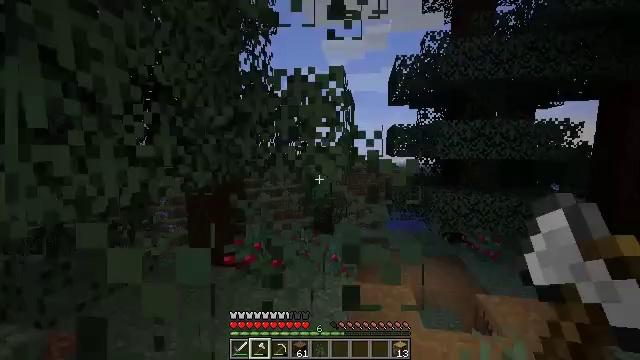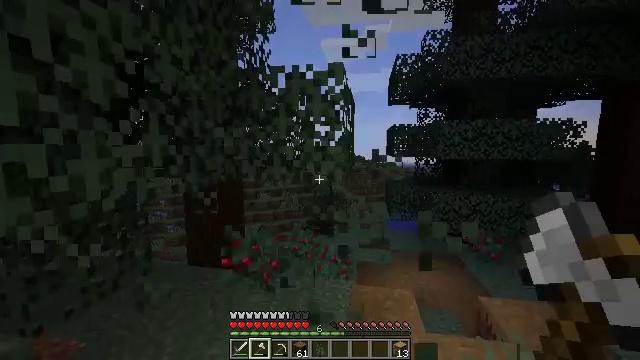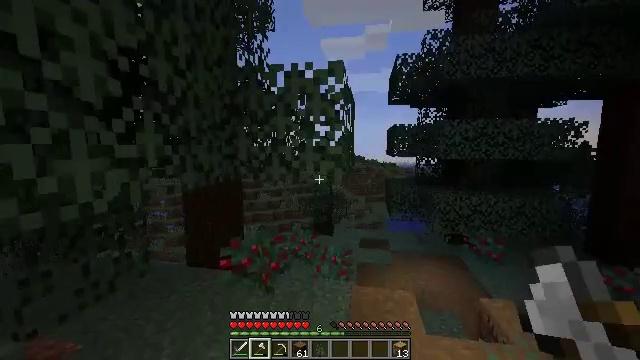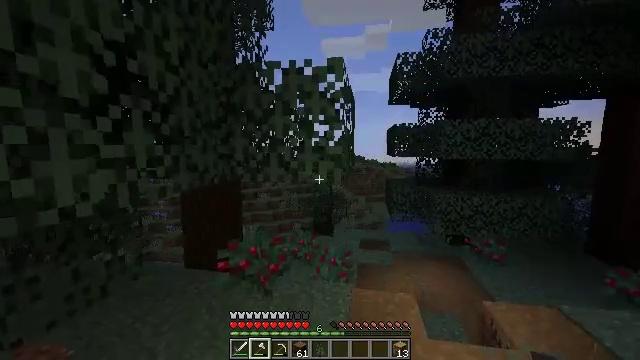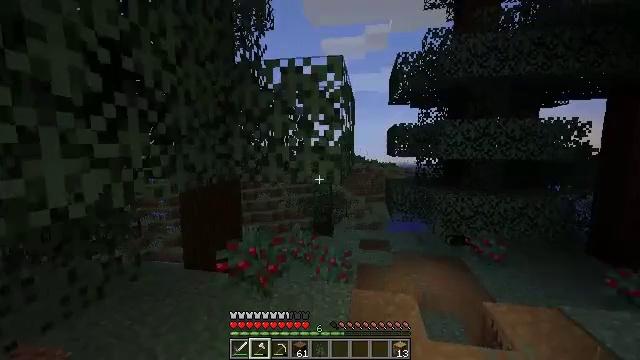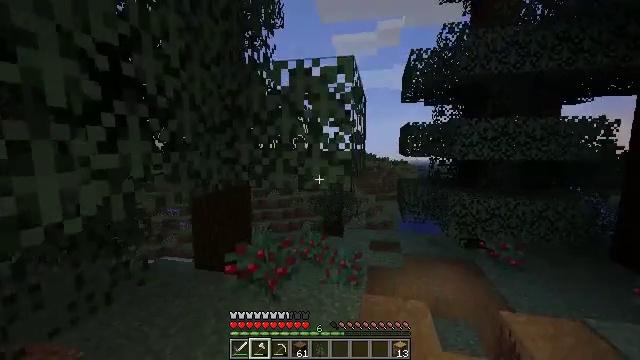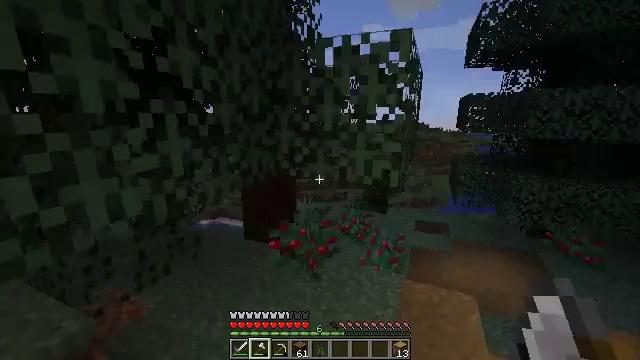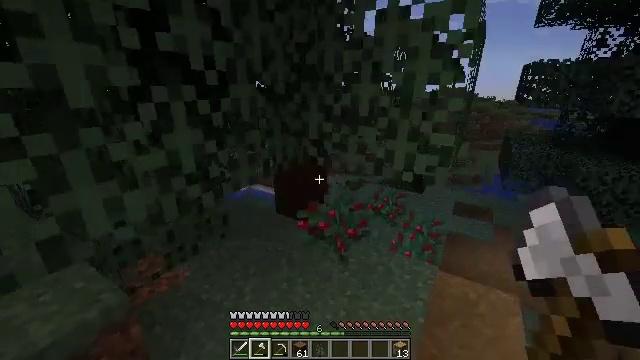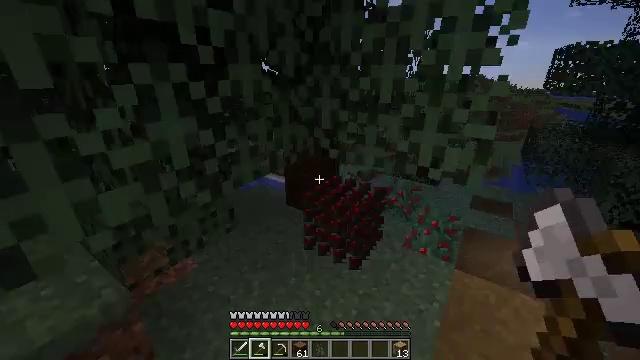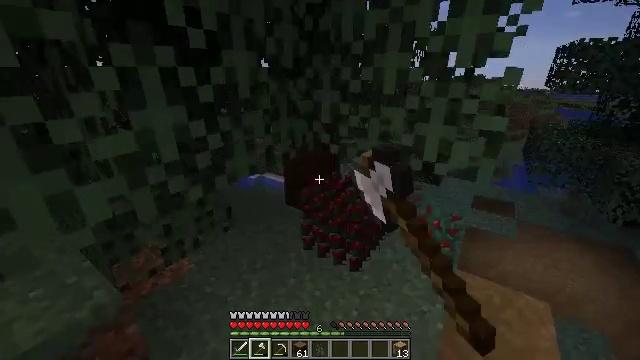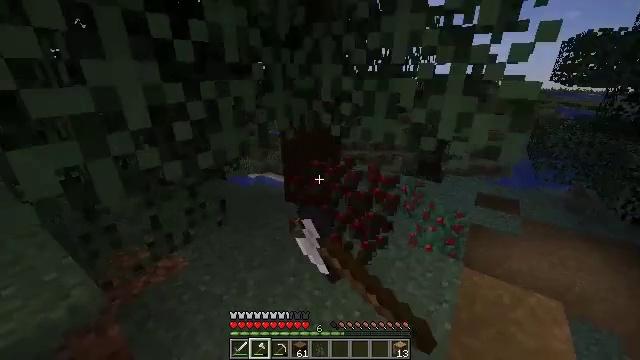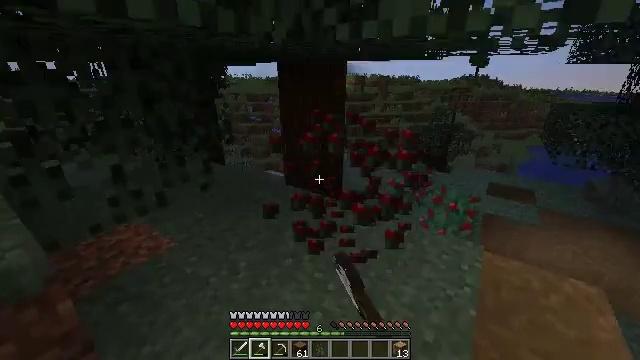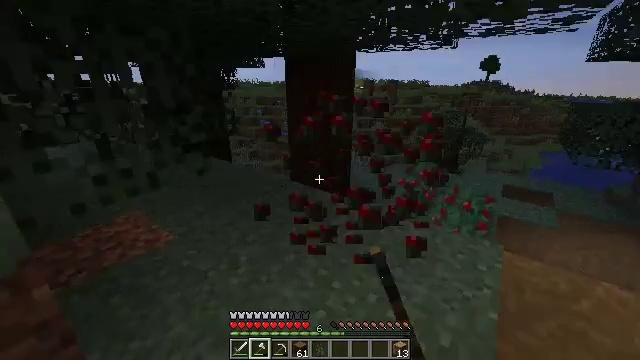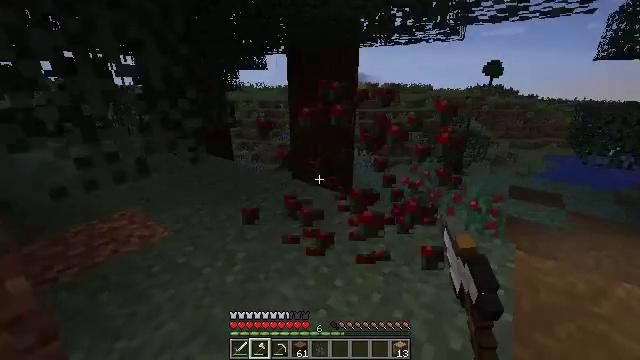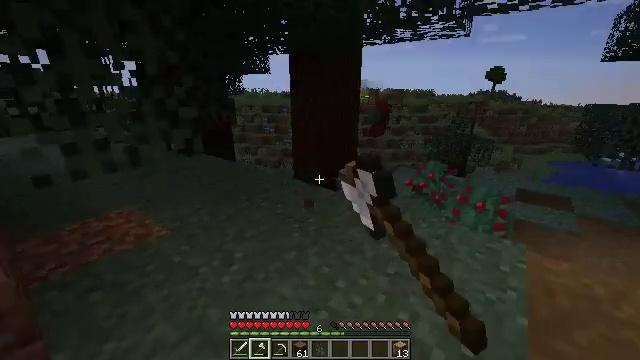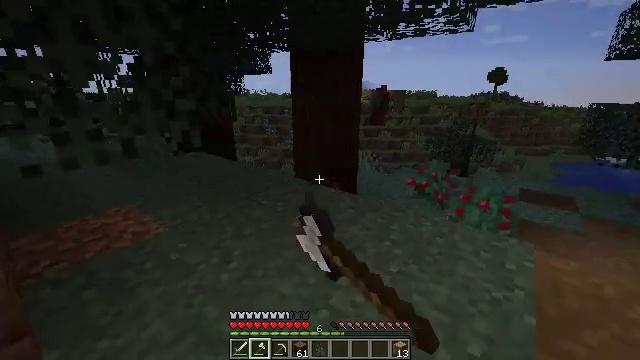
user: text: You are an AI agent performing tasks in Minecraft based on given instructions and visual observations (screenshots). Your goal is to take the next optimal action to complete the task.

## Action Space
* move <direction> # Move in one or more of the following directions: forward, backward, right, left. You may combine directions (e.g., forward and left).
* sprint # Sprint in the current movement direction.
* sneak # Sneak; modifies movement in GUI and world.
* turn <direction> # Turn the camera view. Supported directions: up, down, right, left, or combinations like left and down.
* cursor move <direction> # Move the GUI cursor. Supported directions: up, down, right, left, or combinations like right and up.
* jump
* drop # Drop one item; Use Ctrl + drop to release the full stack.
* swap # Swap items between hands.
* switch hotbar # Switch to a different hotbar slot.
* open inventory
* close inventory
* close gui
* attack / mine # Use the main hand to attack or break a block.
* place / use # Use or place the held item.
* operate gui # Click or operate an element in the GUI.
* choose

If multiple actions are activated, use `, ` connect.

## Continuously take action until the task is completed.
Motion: motion action
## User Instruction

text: Gather materials from the sweet berry bush.
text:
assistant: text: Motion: move forward, sneak, attack / mine
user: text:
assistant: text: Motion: move forward, sneak, attack / mine
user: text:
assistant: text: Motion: move forward, sneak, attack / mine
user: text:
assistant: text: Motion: move forward
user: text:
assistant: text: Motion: move forward, turn left
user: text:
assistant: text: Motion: move forward, turn left and down
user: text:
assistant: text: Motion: move forward, turn left and down
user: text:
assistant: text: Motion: move forward, turn left and down, attack / mine
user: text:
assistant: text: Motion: move forward, attack / mine
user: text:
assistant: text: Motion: attack / mine
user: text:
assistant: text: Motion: attack / mine
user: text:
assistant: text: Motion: sneak, turn left and up, attack / mine
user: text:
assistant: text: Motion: sneak, attack / mine
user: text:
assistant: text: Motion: sneak, turn up, attack / mine
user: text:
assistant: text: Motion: sneak, attack / mine
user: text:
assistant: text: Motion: move forward, sneak, turn right and up
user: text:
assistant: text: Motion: move forward, sneak, turn right and up
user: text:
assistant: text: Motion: move forward, sneak, turn right
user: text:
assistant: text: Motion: move forward, sneak, turn right
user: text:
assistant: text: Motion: move forward, sneak, turn right and down, attack / mine
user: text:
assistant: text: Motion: move forward, sneak, turn right, attack / mine
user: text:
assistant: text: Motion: move forward, sneak, attack / mine
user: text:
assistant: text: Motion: move forward, sneak, attack / mine
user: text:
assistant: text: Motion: move forward, sneak
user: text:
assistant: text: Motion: move forward, sneak
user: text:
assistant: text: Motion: move forward, sneak, turn right, attack / mine
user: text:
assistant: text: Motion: move forward, sneak, attack / mine
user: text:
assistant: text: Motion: move forward, sneak, attack / mine
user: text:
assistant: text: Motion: move forward, sneak
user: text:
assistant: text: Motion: move forward, sneak, turn right and down, attack / mine